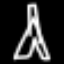
Label: The Eiffel Tower